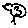
Label: bird